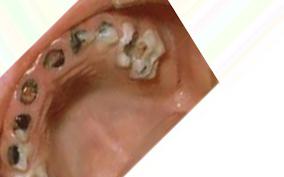
Condition: Caries